Question: I want an activity to be started only from another Activity, so I am trying to check if this activity is started from that Activity. If not I want to disable the fields and pop up an alert. However no matter how I try to check for this, I get a NullPointerException
Here is my attempt.
'''
Intent intent = this.getIntent();
if (intent != null && intent.getStringExtra("uid").equals(null)) {
showAlert();
disableFields();
} else {
mUID = getIntent().getStringExtra("uid");
}
'''
How can I refactor this to pass?
Here is my NPE

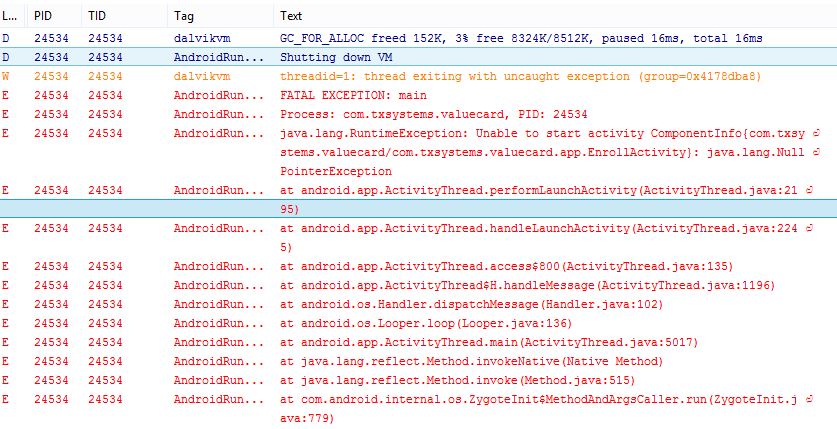
Answer: 'intent.getStringExtra("uid").equals(null)' won't save you from a 'NullPointerException', since you'll be calling a method on a null reference if there's not extra with key "uid". You can use the <URL> method to check whether that extra is passed with the 'Intent'.